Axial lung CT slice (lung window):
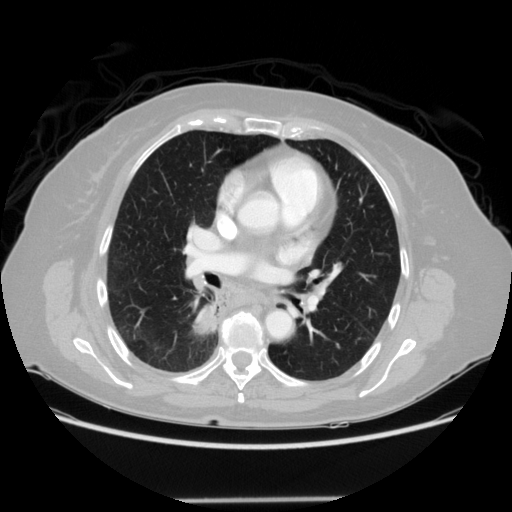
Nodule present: no